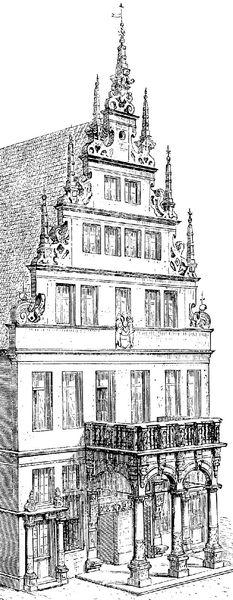
Titel: Stadtweinhaus in Münster
Künstler: Johann von Bocholt
Standort: Münster, Prinzipalmarkt 8/9, Stadtweinhaus (EU - D - NRW)
Schlagwörter: ausschnitt, fenster, säulen, tür, zeichnung, dach, gebäude, haus, ornament, spitzen, front, reiter, vorbau, balkon, fassade, giebel, jugendstil, detail, tor, zinnen, türme, schwarzweiß, rathaus, verziert, wappen, romanik, gothik, fassadenschmuck, satteldach, spitzdach, dachreiter, rathais